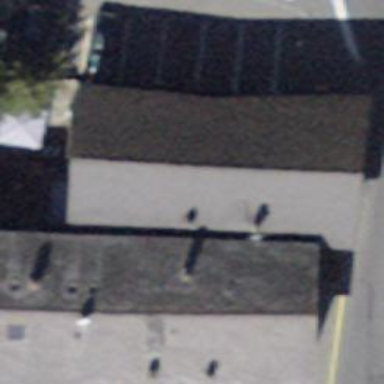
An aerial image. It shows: Bar.